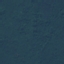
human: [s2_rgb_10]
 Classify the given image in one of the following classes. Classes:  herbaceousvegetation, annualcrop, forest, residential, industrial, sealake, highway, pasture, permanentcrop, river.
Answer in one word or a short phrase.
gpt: Forest